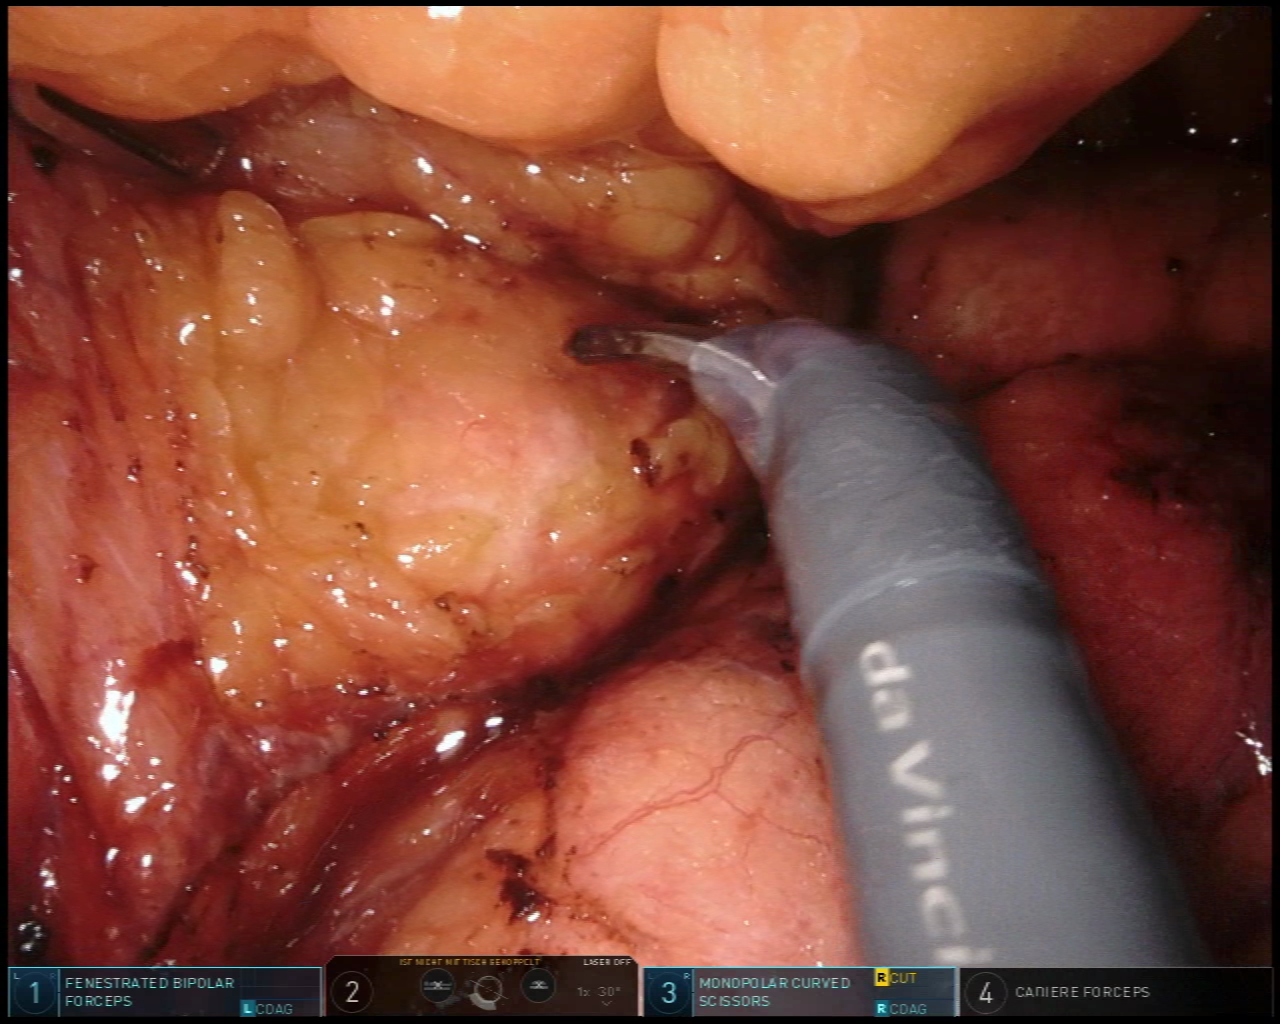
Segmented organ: pancreas
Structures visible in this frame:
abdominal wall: no
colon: no
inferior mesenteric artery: no
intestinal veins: no
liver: no
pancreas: yes
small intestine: no
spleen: no
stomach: no
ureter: no
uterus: no
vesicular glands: no